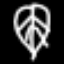
Label: leaf